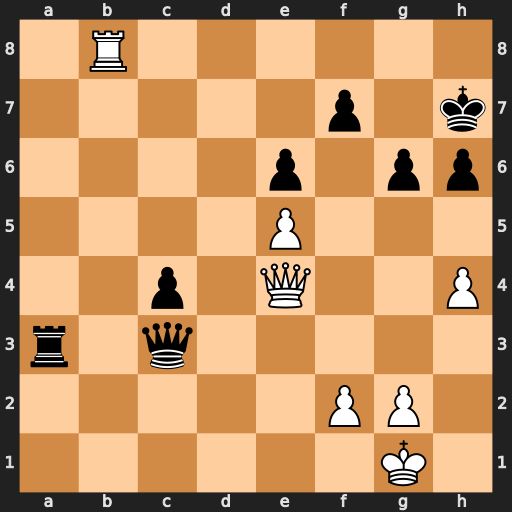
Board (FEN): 1R6/5p1k/4p1pp/4P3/2p1Q2P/r1q5/5PP1/6K1
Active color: w
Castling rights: -
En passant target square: -
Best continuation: Qf4 Qe1+ Kh2 Rf3 Qxf3 Qxe5+ Qg3